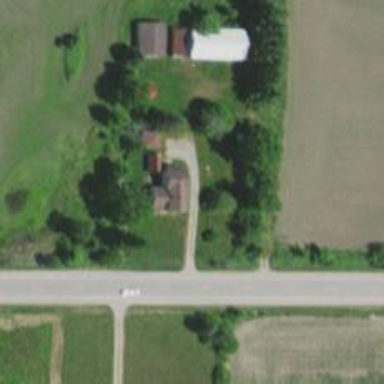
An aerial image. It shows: Driveway leading to service road.